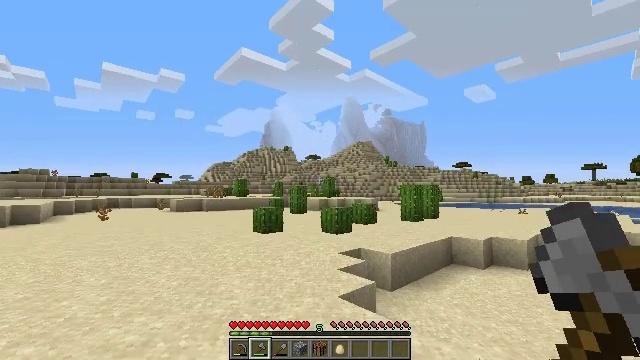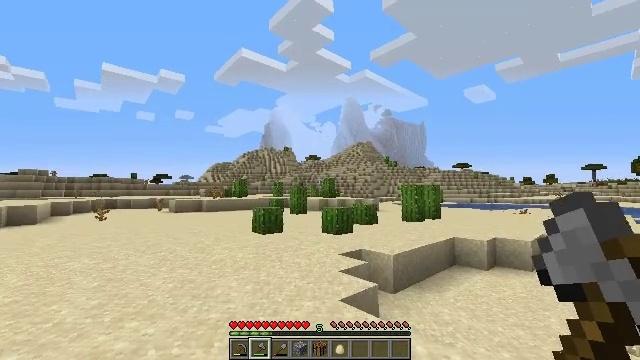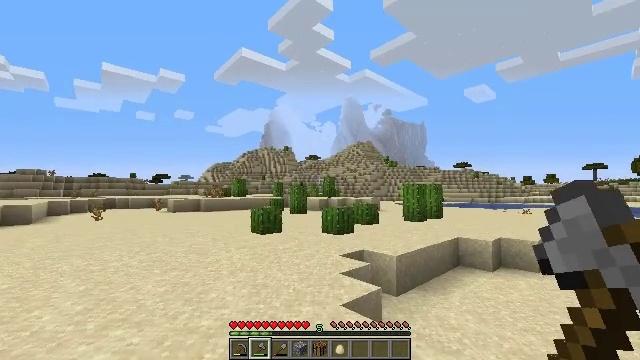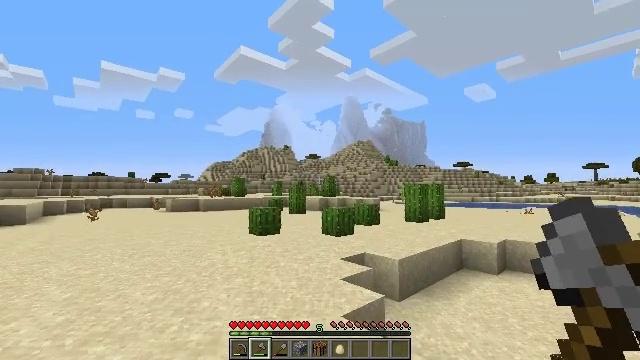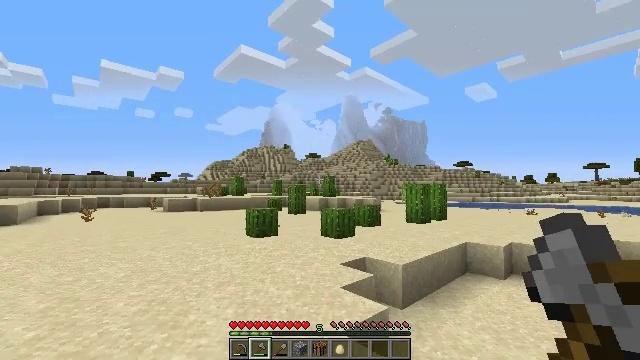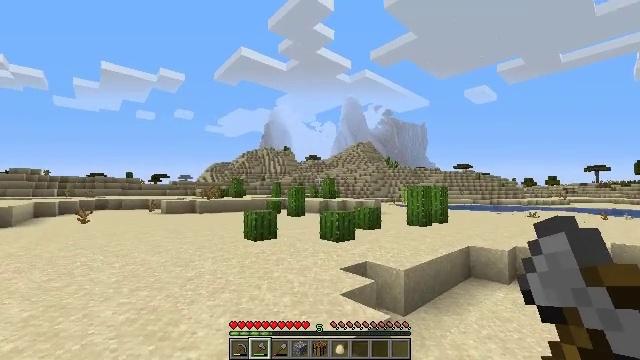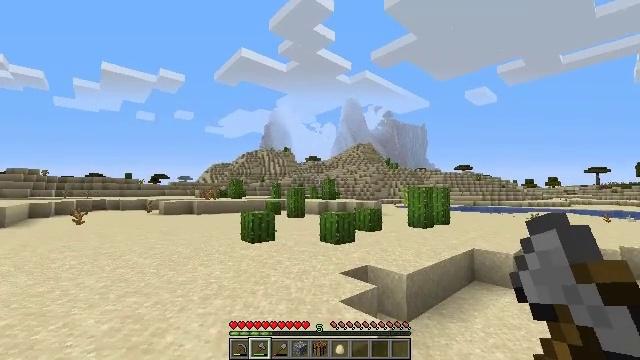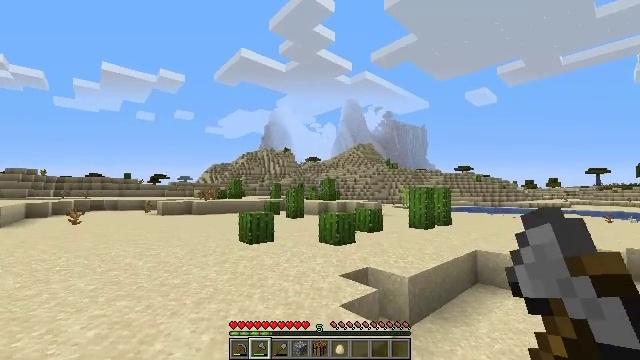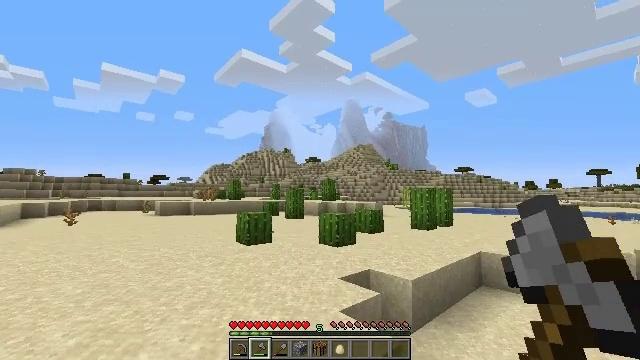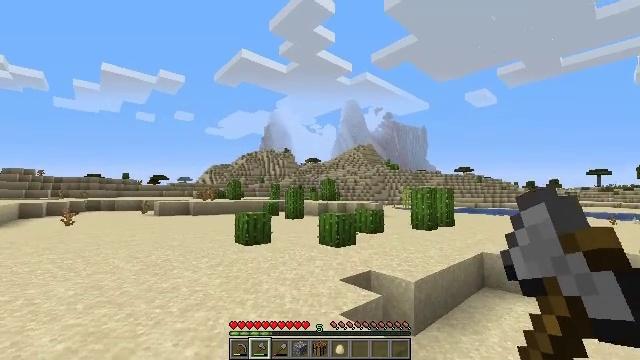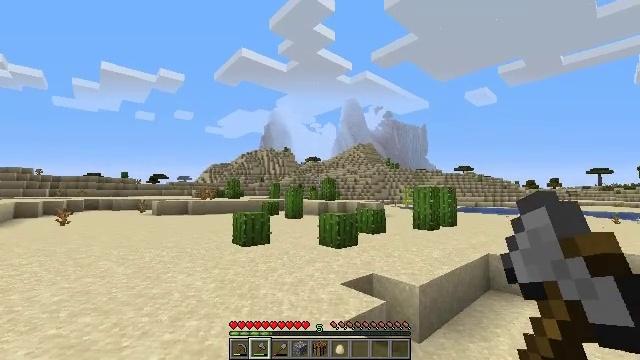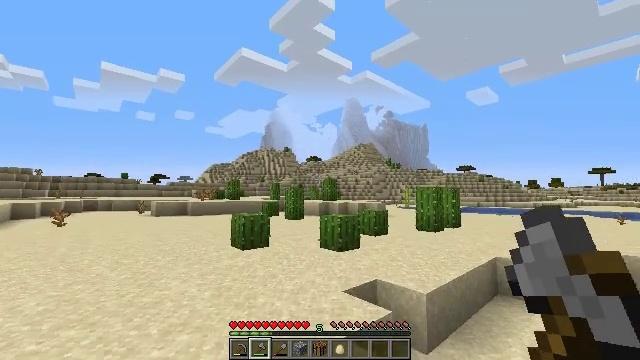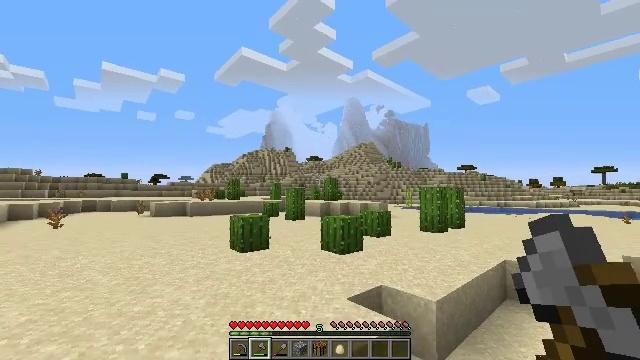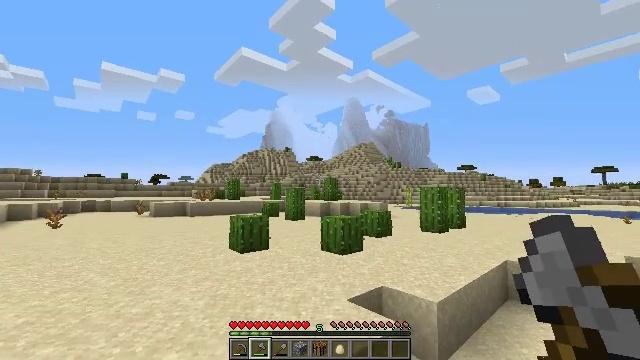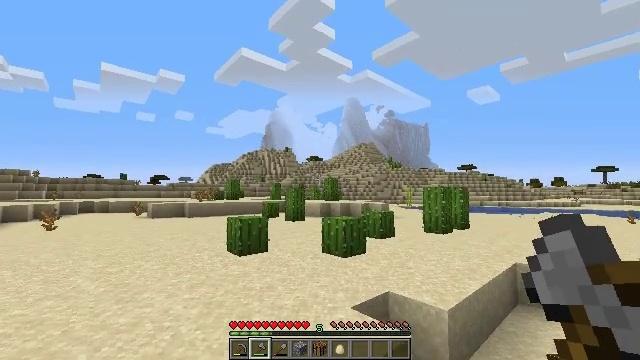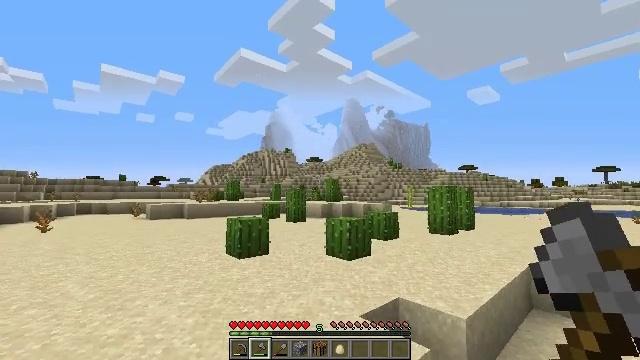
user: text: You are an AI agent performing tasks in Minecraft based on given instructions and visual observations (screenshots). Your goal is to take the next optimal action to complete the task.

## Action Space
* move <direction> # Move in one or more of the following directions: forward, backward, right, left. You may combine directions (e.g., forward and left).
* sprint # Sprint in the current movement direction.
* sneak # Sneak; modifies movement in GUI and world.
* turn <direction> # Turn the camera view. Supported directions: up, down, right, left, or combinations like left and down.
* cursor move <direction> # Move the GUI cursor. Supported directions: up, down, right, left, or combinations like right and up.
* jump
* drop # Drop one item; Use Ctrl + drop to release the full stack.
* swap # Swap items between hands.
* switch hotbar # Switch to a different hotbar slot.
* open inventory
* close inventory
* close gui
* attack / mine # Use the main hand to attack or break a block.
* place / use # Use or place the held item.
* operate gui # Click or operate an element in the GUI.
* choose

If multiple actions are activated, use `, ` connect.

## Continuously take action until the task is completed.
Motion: motion action
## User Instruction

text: Attack the ground to gather coarse dirt.
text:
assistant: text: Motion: move forward
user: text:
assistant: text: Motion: move forward
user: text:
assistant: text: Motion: move forward
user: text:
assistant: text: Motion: move forward
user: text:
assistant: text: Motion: move forward
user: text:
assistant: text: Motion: move forward
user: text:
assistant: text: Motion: move forward
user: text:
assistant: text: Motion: move forward
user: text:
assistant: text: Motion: move forward
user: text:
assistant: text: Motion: move forward
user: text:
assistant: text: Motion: move forward
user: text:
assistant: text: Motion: move forward
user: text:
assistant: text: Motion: move forward
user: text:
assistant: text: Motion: move forward
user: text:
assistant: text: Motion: move forward and move left
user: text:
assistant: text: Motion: move forward and move left
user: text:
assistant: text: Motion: move forward and move left
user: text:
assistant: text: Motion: move forward and move left
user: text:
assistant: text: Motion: move forward and move left
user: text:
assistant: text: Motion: move forward and move left
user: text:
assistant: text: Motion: move forward and move left
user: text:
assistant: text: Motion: move forward
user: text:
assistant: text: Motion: move forward
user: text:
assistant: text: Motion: move forward
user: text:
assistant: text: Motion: move forward
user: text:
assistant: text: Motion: move forward
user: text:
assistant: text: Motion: move forward and move left, turn left
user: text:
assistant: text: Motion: move forward and move left, turn left
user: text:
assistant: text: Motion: move forward and move left, turn left
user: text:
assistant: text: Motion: move forward and move left, turn left